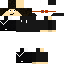
A male human skin with dark skin, wearing brown long hair dressed in a blue hoodie and black pants, featuring a closed mouth.